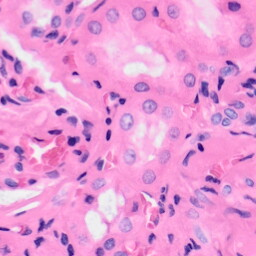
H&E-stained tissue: Kidney